Interaction volume radius: 5 \u00c5
Interaction volume height: 50 \u00c5
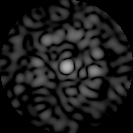
Disorder parameter: 0.8496